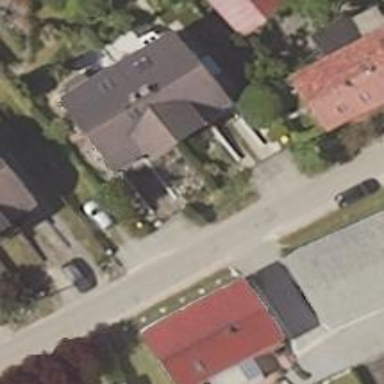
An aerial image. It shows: Driveway.